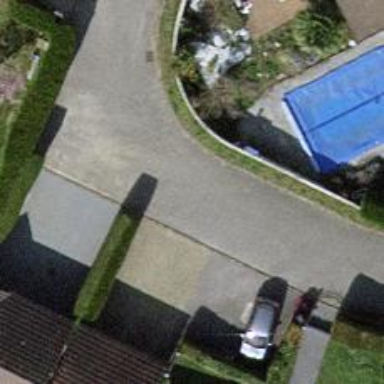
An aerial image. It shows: Asphalt road in residential area.